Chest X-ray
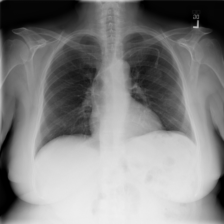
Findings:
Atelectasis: negative
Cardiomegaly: negative
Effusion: negative
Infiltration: negative
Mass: negative
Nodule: negative
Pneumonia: negative
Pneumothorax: negative
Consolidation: negative
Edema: negative
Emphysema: negative
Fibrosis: negative
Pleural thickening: negative
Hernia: negative